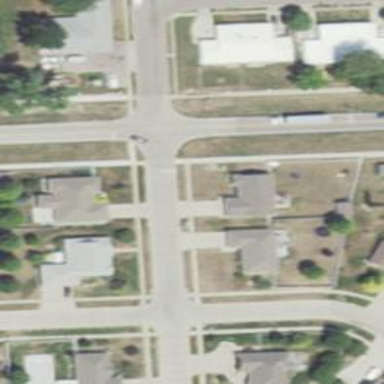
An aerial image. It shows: Road with stop sign.